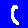
Digit: 1